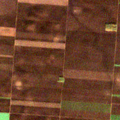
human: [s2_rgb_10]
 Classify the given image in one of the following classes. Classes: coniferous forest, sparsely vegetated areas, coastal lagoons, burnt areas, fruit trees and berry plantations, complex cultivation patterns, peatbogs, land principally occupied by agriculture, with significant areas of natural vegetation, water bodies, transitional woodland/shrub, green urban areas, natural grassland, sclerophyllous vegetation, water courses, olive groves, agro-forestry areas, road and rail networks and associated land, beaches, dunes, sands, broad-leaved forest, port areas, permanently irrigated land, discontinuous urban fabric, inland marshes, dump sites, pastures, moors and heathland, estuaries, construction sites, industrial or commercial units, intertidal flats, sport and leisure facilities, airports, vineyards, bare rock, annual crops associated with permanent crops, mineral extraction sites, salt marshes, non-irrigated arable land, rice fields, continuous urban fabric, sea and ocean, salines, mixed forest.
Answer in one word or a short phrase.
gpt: non-irrigated arable land